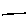
Label: line